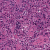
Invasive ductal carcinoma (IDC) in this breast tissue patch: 0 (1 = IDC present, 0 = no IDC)